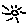
Label: sun